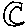
Label: moon